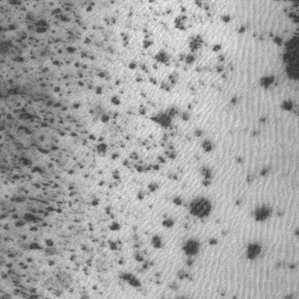
Label: frost